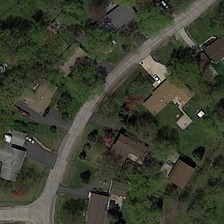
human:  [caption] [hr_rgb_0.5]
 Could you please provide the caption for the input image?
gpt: some buildings and many green trees are in a medium residential area .

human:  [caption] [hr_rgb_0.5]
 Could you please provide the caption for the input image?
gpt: some buildings and many green trees are in a medium residential area .

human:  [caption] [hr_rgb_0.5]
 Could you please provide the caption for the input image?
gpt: many residential houses are on the lawn, like straight line,like ring .

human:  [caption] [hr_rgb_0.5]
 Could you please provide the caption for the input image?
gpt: a long road passes through the residential area .

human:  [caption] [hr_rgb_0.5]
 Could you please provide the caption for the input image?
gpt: many residential houses are on the lawn, like straight line,like ring .